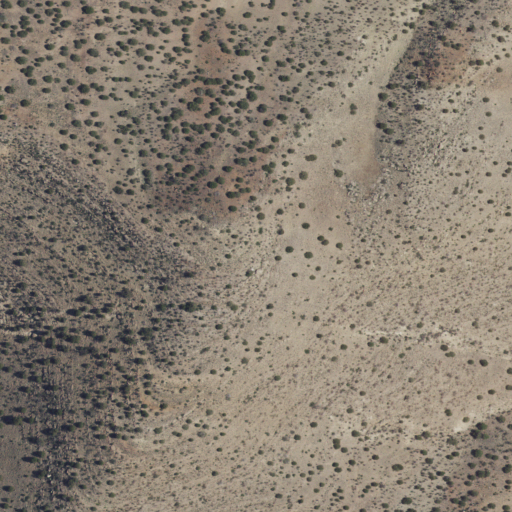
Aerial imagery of mountains in New Mexico named Salado Mountains containing shrub and evergreen forest